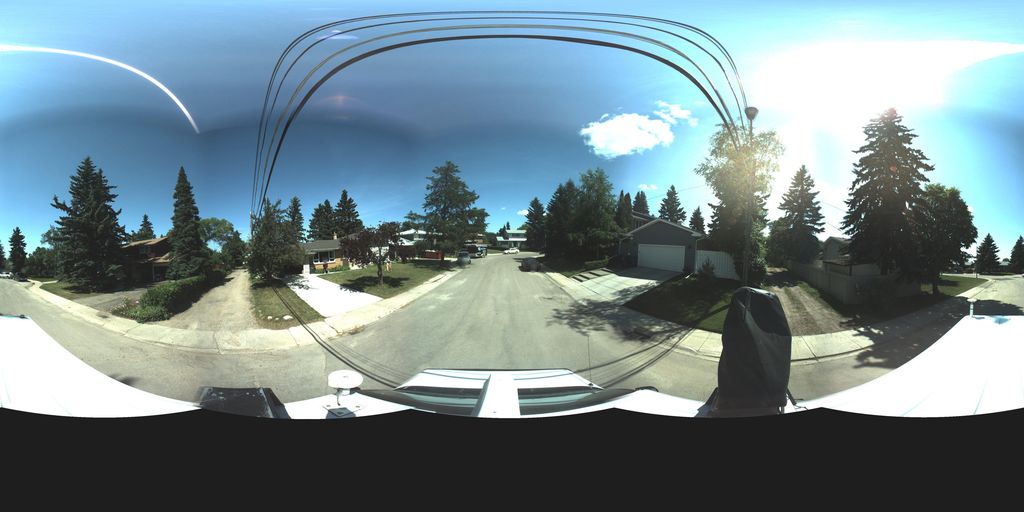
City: saskatoon